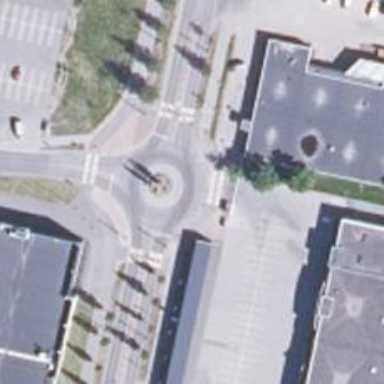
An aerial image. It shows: Tertiary road leading to roundabout.